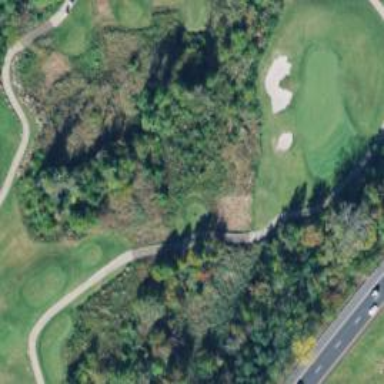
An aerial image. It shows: Service road that includes bridge over golf cart path.